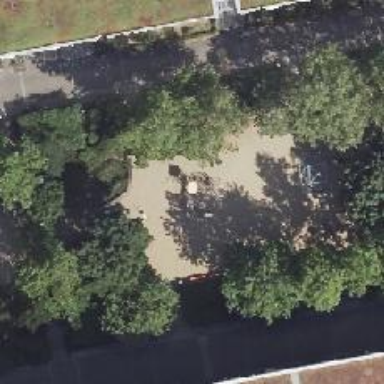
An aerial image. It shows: Playground with bridge.